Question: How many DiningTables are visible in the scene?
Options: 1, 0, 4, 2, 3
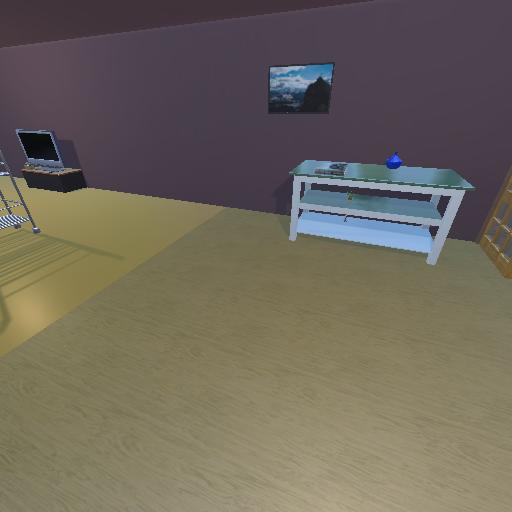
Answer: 1